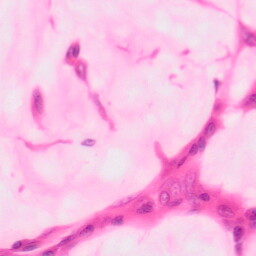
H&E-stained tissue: Colon